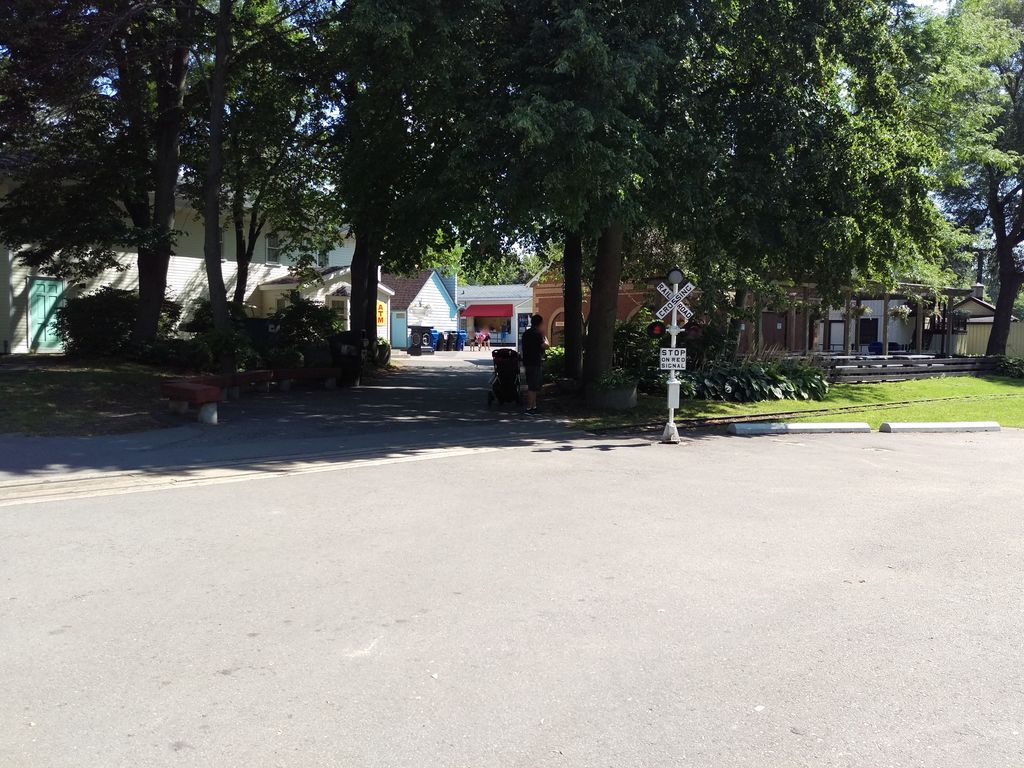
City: toronto